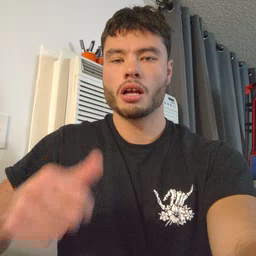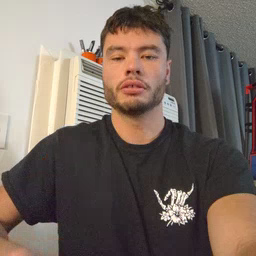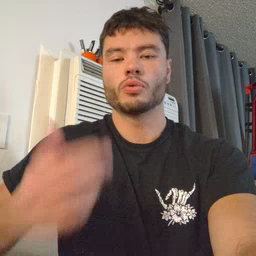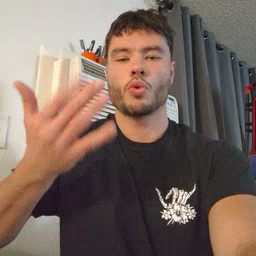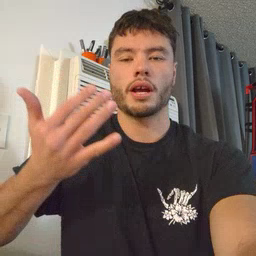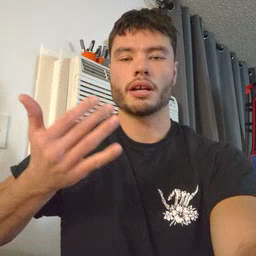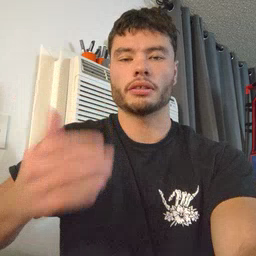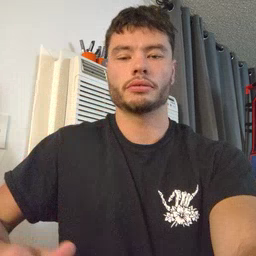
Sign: wait